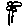
Label: flower